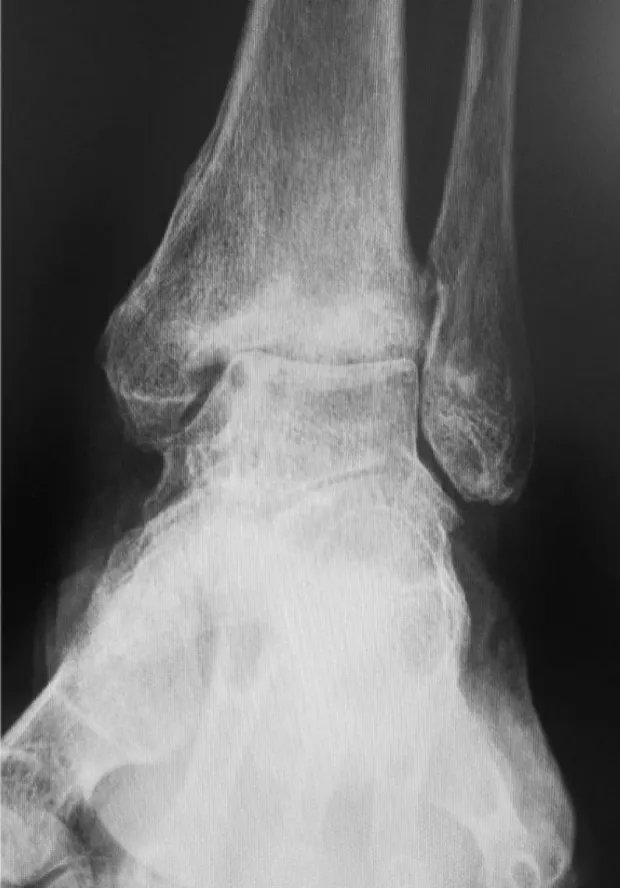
Preoperative plain radiography images. Images showing severe tibiotalar joint space narrowing, indicating osteoarthritic change in the standing position on. Anterior-posterior view.
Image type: radiology (x_ray)